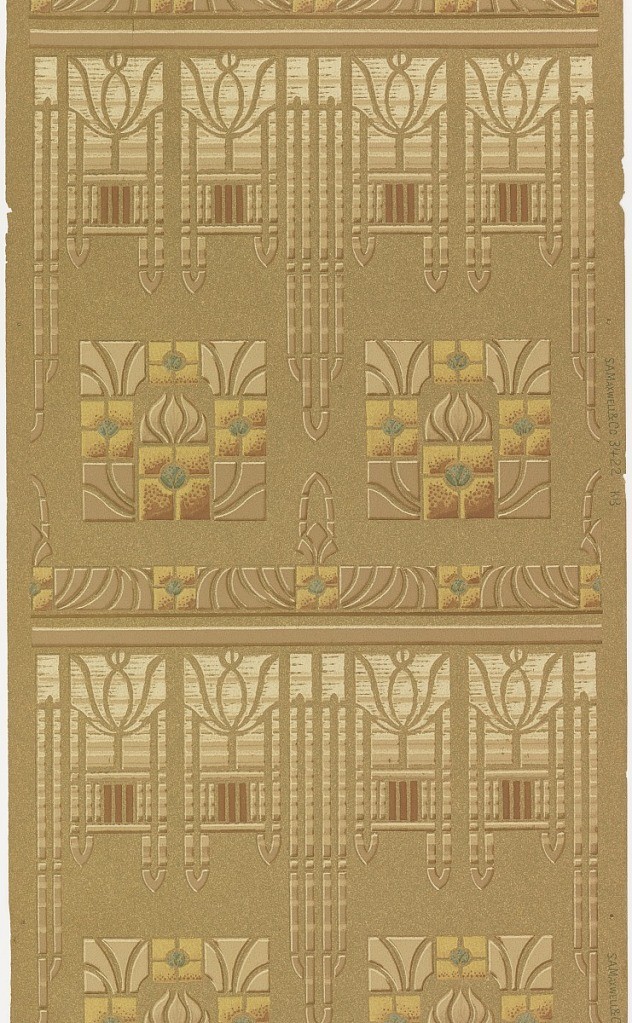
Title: Border
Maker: Maxwell & Co., S.A., Chicago, Illinois, USA
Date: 1905–1915
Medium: Machine-printed paper
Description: On light gray and tan vertical striped ground; staggered bouquets in gold scrolls and white and tan bouquets, rinceaux linking them all.